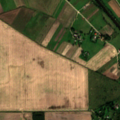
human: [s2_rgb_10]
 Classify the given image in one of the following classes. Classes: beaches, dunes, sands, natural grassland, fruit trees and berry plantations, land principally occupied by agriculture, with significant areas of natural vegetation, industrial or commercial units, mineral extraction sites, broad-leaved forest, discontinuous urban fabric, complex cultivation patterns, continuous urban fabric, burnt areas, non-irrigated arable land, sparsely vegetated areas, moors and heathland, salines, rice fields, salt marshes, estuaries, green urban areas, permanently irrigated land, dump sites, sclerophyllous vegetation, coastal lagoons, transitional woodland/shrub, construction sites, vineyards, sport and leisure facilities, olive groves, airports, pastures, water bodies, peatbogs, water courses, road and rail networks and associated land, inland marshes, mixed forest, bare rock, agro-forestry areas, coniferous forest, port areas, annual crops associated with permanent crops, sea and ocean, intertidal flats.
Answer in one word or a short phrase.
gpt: non-irrigated arable land, complex cultivation patterns